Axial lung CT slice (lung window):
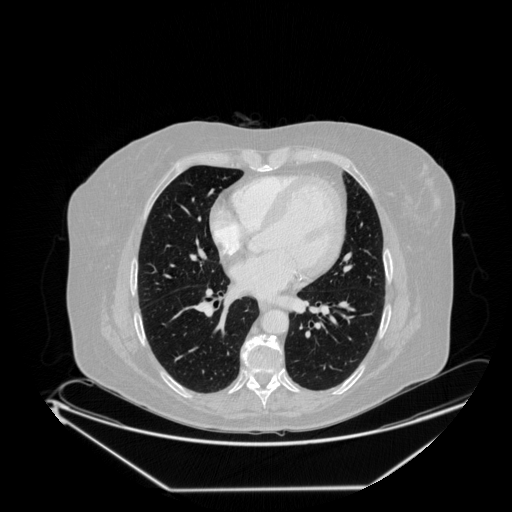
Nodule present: no